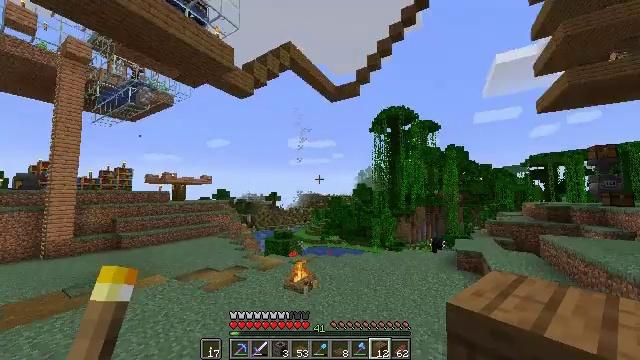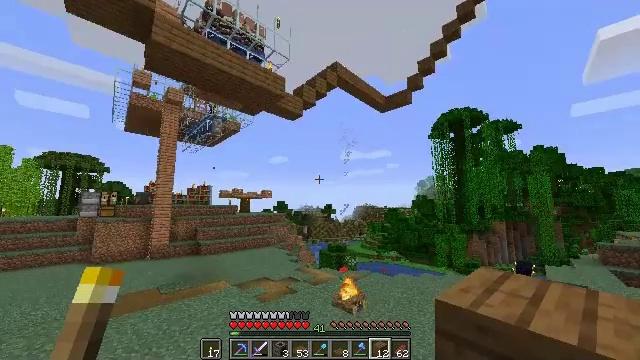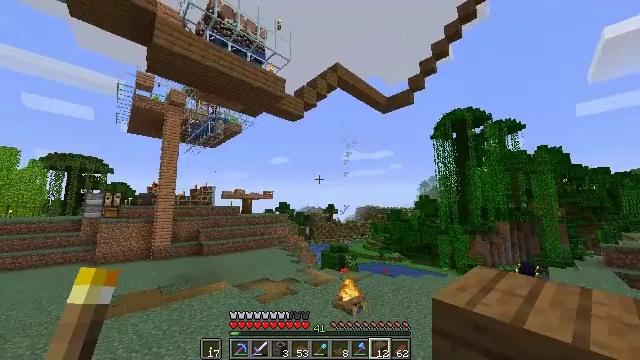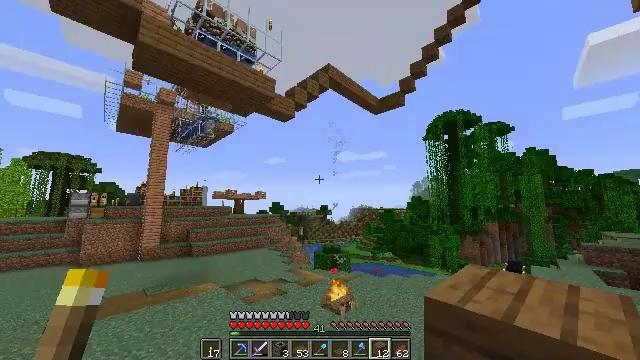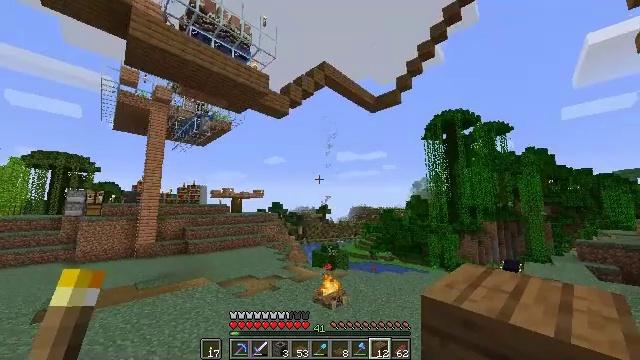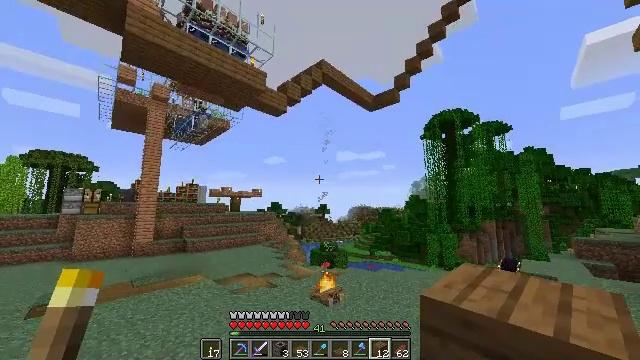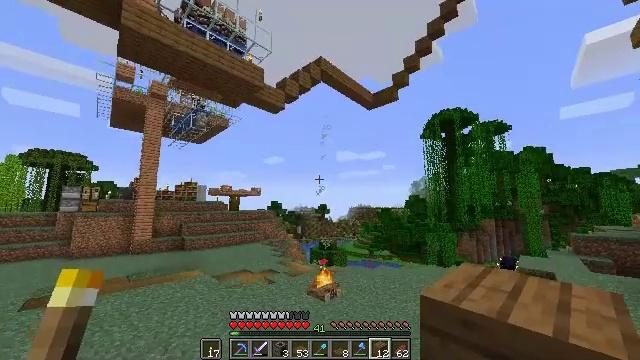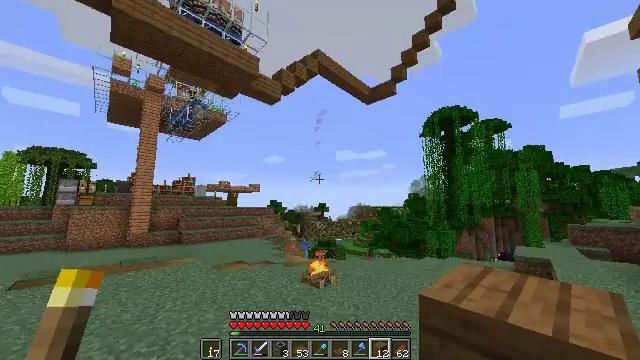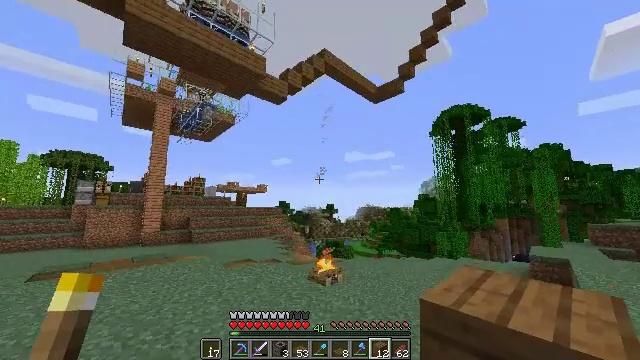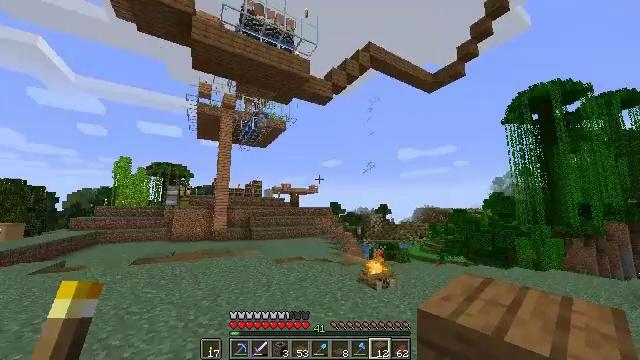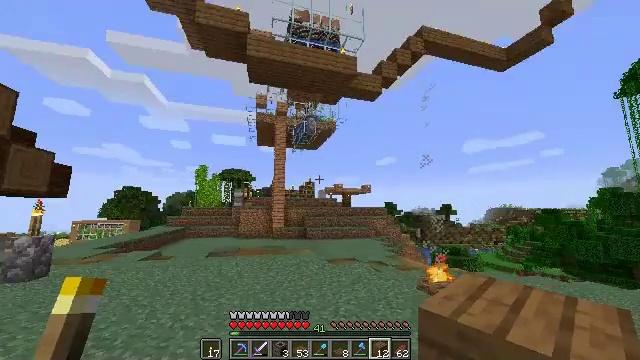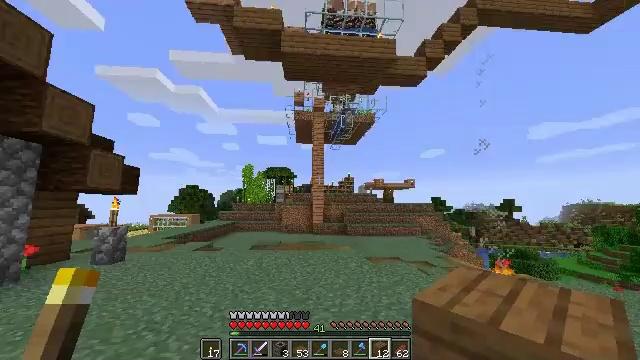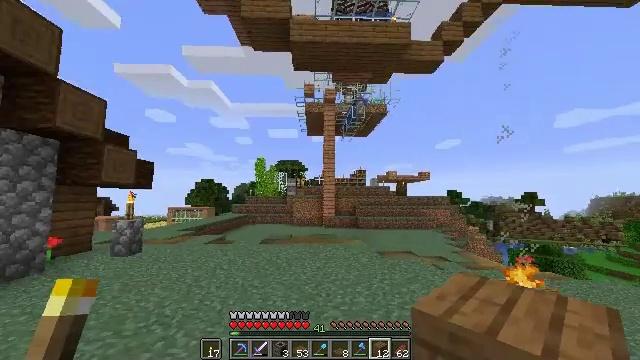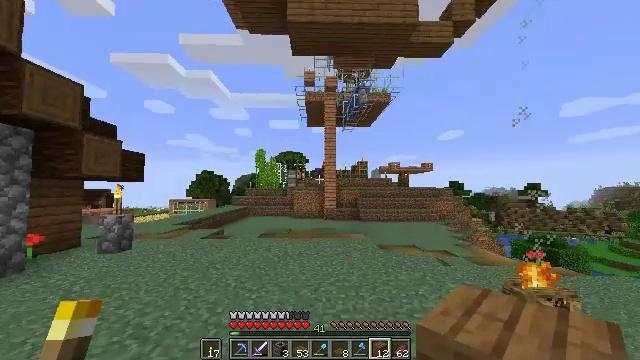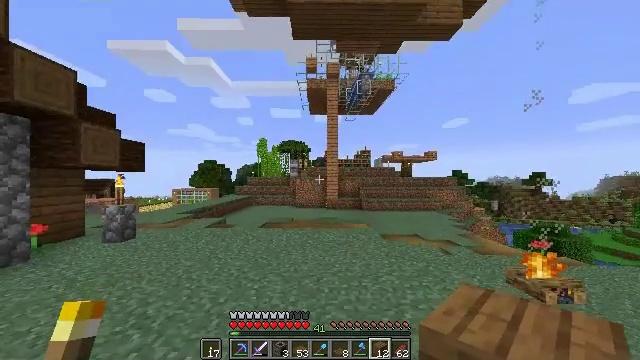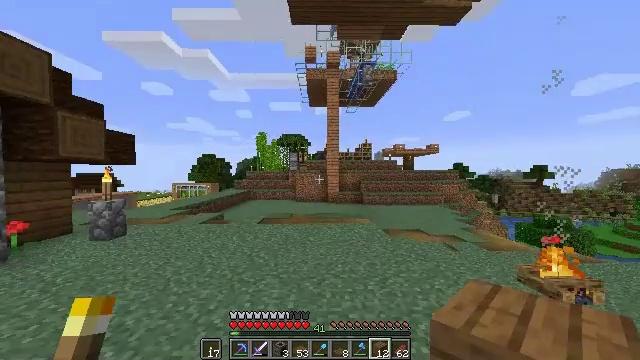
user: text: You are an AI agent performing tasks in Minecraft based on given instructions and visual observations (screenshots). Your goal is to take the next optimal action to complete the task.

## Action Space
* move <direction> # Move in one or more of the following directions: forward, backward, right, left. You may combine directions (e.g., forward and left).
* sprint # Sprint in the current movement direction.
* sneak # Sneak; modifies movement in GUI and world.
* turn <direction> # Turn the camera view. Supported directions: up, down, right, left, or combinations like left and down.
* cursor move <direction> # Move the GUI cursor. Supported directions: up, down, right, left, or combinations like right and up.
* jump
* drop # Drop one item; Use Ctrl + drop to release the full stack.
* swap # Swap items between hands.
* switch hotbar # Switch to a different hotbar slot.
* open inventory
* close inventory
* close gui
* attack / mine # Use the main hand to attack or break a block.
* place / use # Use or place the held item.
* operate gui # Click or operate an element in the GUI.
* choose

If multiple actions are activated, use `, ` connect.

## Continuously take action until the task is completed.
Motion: motion action
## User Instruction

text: Open your crafting table and craft a minecart with ingots.
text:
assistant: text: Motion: move forward, turn left and up, jump
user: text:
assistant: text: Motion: move forward
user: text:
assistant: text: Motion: move forward, turn right
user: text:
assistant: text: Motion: move forward
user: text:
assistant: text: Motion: move forward, sprint
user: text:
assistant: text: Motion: move forward, sprint
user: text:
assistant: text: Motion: move forward, sprint
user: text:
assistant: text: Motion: move forward, turn left
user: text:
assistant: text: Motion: move forward, turn left
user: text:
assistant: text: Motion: move forward, sprint, turn left
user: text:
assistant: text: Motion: move forward, sprint, turn left and down
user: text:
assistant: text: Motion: move forward, sprint, turn left and down
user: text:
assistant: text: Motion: move forward, turn down
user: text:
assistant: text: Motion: move forward, sprint, turn down
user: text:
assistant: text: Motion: move forward, sprint, turn down
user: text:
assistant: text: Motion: move forward, sprint
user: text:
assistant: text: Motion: move forward, sprint, turn down
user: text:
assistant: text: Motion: move forward, turn down
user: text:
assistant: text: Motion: move forward, turn left and down
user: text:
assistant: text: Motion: move forward, turn left and down
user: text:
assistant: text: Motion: move forward, turn down, jump
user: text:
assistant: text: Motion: move forward, jump
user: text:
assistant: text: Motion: move forward, jump
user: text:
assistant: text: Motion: move forward, jump
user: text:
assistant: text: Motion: move forward, jump
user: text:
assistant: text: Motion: move forward, jump
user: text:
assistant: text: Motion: move forward, jump
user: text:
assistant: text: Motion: move forward, jump
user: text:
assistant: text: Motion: move forward, jump
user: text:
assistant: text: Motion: move forward, jump